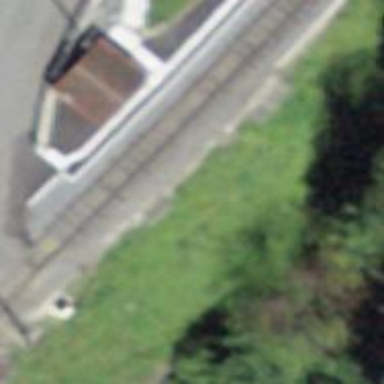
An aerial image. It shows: Halt on the railway.